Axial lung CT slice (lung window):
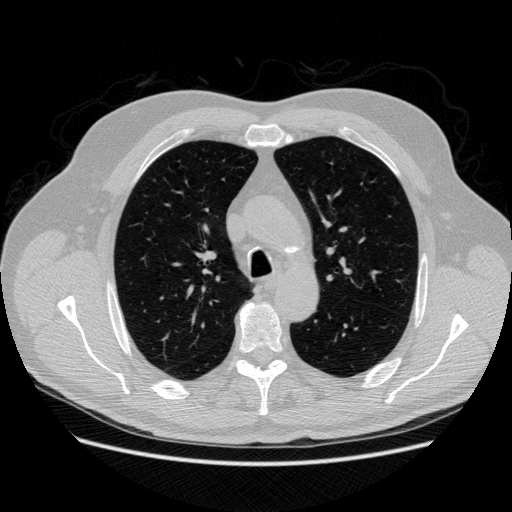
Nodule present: yes
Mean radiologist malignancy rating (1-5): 3